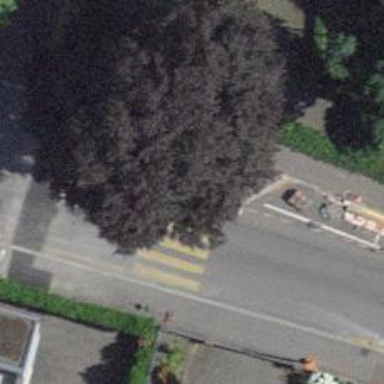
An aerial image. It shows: Kerb barrier.